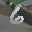
Label: 6